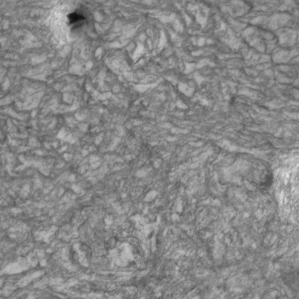
Label: non_frost